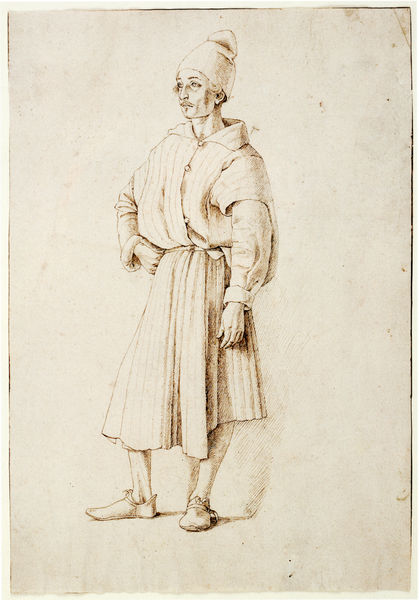
Titel: Stehender Mann
Künstler: Gentile Bellini
Standort: Frankfurt am Main
Institution: Städelsches Kunstinstitut
Schlagwörter: hand, kopf, körper, mann, nackt, schatten, umhang, weiß, braun, frau, hut, kleid, kreide, licht, mund, nase, ohr, profil, schwarz, skizze, stirn, zeichnung, blick, gürtel, mode, rock, bart, jung, mütze, arm, arme, augen, falten, gesicht, kleidung, kragen, leinen, mensch, rahmen, stehen, weit, ärmel, bildnis, hals, hände, portrait, porträt, figur, gewand, haare, kostüm, mantel, pose, stehend, locken, beine, schürze, taille, haltung, schuhe, studie, grafik, graphik, füsse, sepia, einfach, streifen, morgenmantel, kontrapost, knöpfe, schnauzbart, schnauzer, exotisch, tusche, narr, gestützt, kohle, druck, schwarz weiss, stich, selbstbildnis, bleistift, entwurf, ganzfigur, tracht, bademantel, junger mann, halbprofil, hüfte, mittelalter, patrizier, plissee, turban, schief, baumwolle, kapuze, mager, filzhut, umhand, silberstift, türke, plisse, monochrome, fbeine, manschettenm, stand spielbein stellung, gugel, entwurf#, mittelaltee, arm in hüfte gestützt